Question: when i try to create controller i get error call " EntityType has no key defined" . why is that?
'''
using System;
using System.Collections.Generic;
using System.Data.Entity;
using System.Linq;
using System.Web;
using System.ComponentModel.DataAnnotations;
namespace HotelManagementSystem.Models
{
public class Room
{
public int RoomNo { get; set; }
public string PackageiD { get; set; }
public string ResiD { get; set; }
public bool Tv { get; set; }
public bool Wifi { get; set; }
public bool Internet { get; set; }
public bool Telephone { get; set; }
public bool Ac { get; set; }
public bool Bathroom { get; set; }
public bool Fridge { get; set; }
public bool Homethearter { get; set; }
}
public class RoomContext : DbContext
{
public DbSet<Room/*table name*/> HotelManagementSystem /*Data Base name */ { get; set; }
}
}
'''
erroe message is :
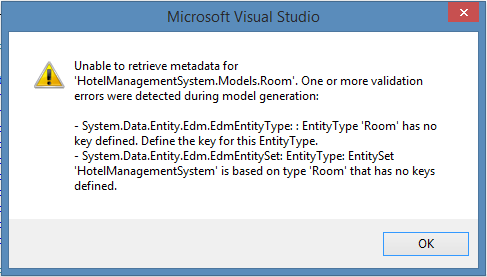
Answer: Add a property of Id which will be primary key like this:
'''
[Key]
public int Id {get;set;}
'''
actually you have not defined primary key in the model.
If will always be unique in each row, then you can make it primary key.